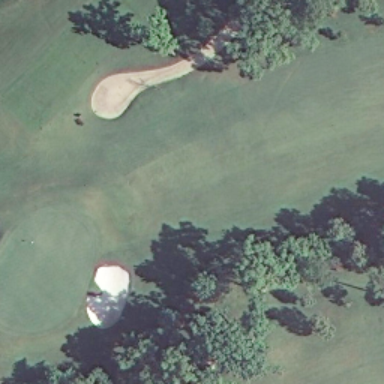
This is a part of a golf course with turfs and some bunkers and trees .